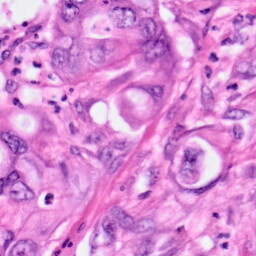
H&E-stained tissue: Pancreatic